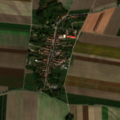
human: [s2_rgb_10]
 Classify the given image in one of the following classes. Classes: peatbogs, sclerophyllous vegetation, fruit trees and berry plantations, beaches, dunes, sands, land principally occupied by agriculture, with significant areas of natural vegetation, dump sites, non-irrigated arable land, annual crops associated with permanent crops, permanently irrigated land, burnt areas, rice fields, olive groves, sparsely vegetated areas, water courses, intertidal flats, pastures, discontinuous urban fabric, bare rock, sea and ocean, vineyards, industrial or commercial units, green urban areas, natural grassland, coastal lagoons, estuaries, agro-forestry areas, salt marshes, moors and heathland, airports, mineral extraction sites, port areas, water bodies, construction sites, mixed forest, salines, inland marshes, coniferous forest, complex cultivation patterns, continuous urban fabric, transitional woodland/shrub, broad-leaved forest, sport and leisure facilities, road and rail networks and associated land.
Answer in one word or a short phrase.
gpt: discontinuous urban fabric, non-irrigated arable land, land principally occupied by agriculture, with significant areas of natural vegetation